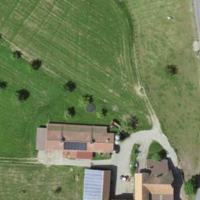
EUNIS habitat code: 52
Species observed at this site:
Juglans regia
Prunus padus